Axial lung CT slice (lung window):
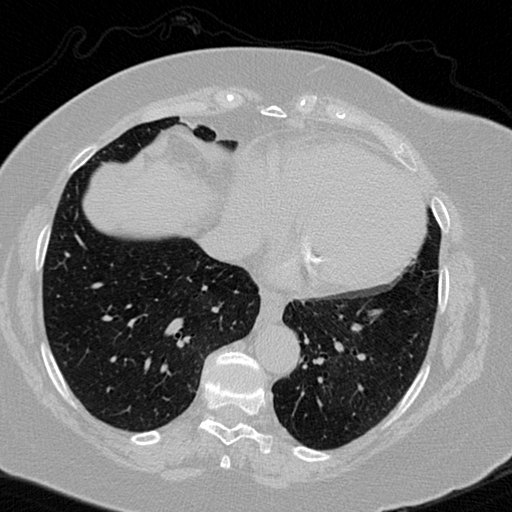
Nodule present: no